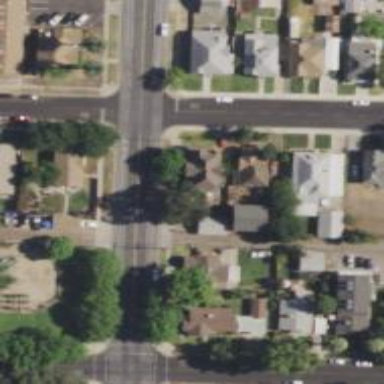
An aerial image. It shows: Alley classified as service road.